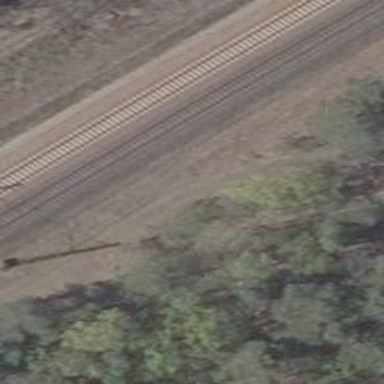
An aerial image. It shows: Disused railway.